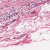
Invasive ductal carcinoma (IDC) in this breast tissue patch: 0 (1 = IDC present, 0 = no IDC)